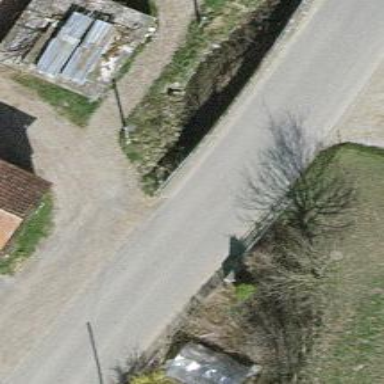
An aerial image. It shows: Unclassified road with bridge.